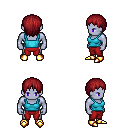
a pixel art fantasy rpg character, male body template, dark elf, purple skin, teal pirate shirt, red pants, brunette plain hairstyle, gold boots, four views (front, back, left, right), 2x2 character sprite sheet, small pixel art, hard edges, no anti-aliasing